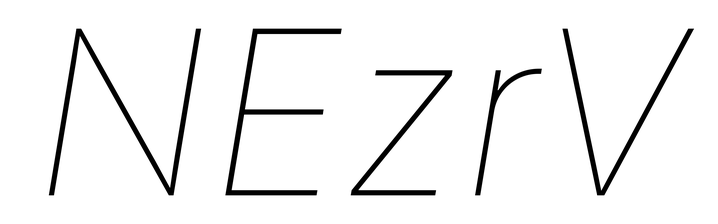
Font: Inter-Italic_Thin_Italic